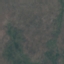
Land use / land cover class: HerbaceousVegetation